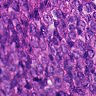
Metastatic tissue present: yes